Field crop: maize
Growth stage: 2
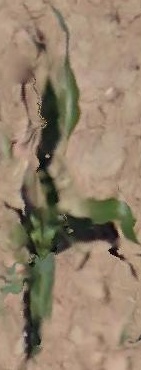
Species: maize